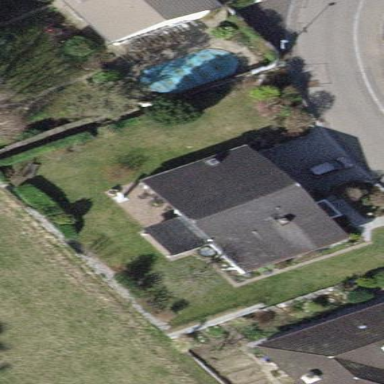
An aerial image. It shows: Detached building with gabled roof.